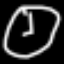
Label: clock